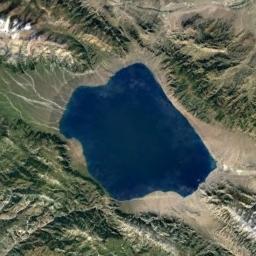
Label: lake